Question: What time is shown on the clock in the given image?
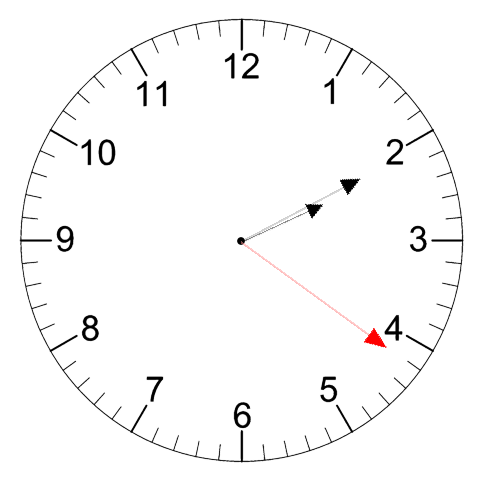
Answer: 02:10:21